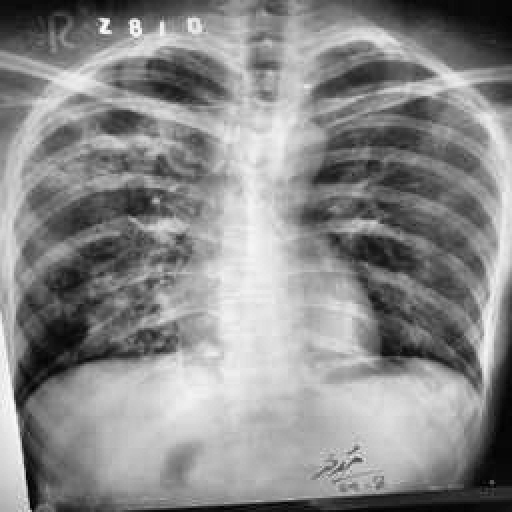
Finding: TUBERCULOSIS